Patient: sex M, age 36
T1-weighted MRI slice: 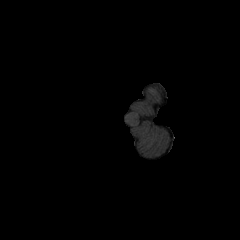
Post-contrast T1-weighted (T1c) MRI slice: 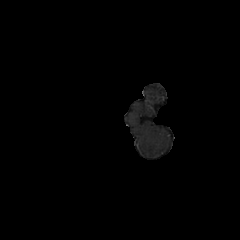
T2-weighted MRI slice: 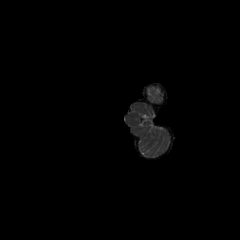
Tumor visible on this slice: no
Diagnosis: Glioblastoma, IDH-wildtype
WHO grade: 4